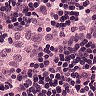
Metastatic tissue present: no